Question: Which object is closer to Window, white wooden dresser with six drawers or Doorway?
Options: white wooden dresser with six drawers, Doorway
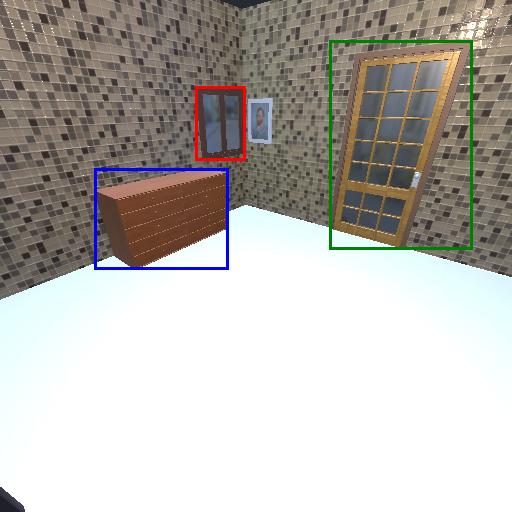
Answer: white wooden dresser with six drawers